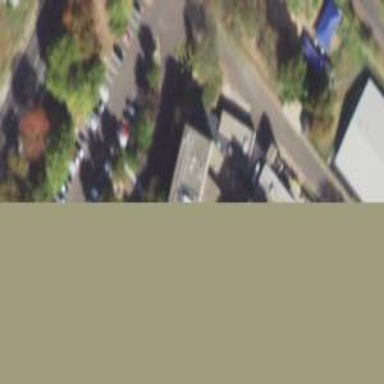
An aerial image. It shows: Hospital building.